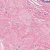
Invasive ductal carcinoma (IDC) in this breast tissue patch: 0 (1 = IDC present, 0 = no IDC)